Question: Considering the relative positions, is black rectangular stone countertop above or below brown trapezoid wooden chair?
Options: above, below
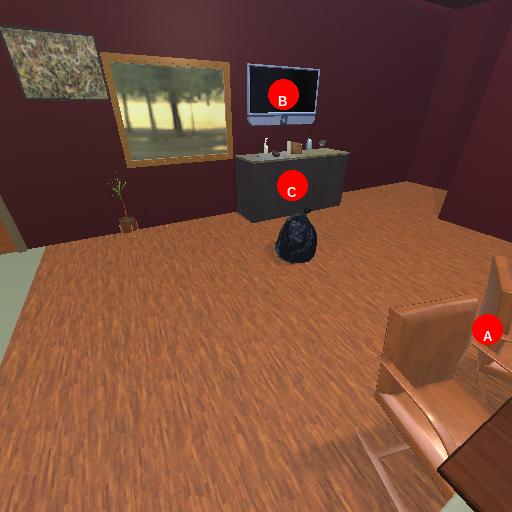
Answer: above